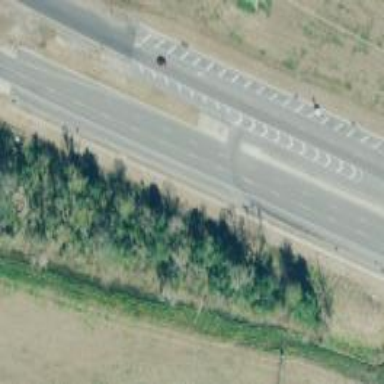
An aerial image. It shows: Primary link highway.